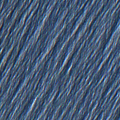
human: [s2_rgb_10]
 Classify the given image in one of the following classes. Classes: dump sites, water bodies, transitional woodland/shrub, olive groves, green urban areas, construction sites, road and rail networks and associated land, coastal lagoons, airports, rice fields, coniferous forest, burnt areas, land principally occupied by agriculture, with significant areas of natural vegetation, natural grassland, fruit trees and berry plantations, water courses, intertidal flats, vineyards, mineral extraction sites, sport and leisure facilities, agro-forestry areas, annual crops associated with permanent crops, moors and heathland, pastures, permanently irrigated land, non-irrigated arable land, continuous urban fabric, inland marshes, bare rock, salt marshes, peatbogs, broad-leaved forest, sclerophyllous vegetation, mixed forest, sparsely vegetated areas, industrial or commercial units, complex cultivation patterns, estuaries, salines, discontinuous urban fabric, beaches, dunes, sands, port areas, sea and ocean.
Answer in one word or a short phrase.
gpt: continuous urban fabric